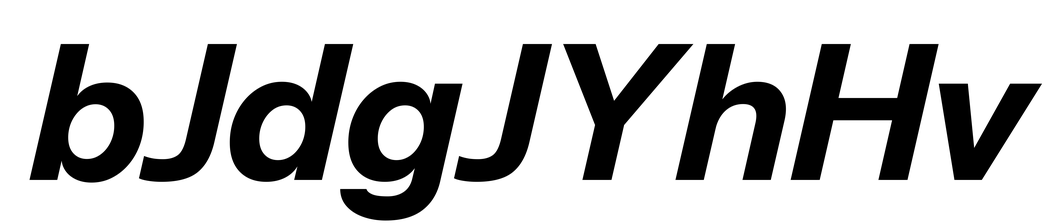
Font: InstrumentSans-Italic_Bold_Italic